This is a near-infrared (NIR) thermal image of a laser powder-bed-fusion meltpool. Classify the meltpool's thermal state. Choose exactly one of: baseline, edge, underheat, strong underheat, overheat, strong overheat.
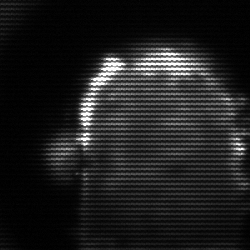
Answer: baseline